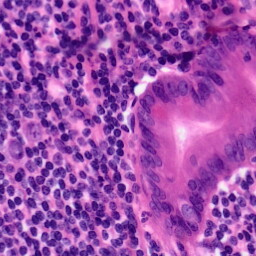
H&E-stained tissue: Pancreatic